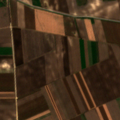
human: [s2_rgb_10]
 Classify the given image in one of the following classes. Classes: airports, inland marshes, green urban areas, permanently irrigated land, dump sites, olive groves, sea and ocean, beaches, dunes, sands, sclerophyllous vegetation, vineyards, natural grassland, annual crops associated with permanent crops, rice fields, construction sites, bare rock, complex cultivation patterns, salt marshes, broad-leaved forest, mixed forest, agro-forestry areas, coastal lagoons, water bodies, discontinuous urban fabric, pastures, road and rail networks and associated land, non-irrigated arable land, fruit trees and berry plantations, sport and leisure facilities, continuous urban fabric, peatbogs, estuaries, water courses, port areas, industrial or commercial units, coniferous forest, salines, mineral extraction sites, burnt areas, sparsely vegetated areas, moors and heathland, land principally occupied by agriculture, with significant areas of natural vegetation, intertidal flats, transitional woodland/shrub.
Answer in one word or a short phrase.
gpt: non-irrigated arable land